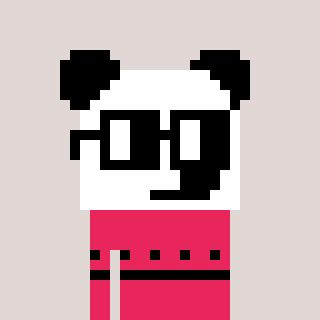
a pixel art character with square black glasses, a panda-shaped head and a redpinkish-colored body on a warm background